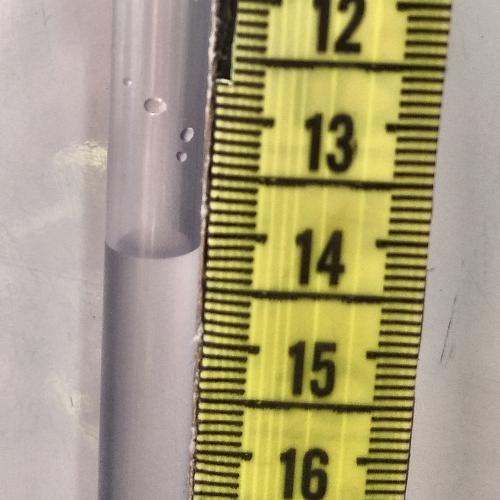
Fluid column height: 14.2 cm